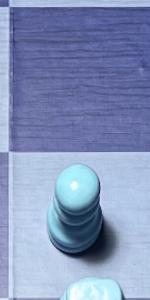
Label: Pawn_White